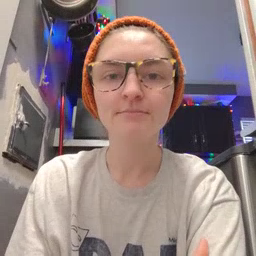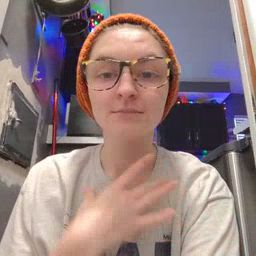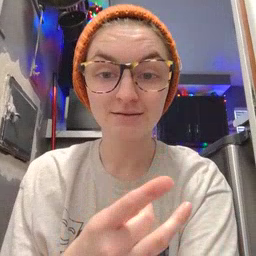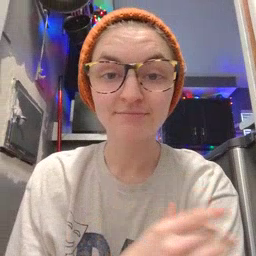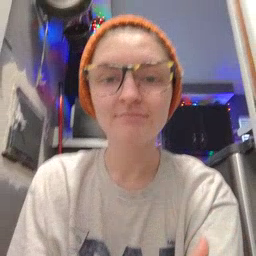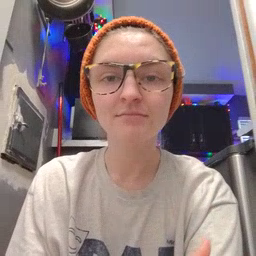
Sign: like